Question: Is it possible to have nested columns in WPF DataGrid like on the following image?

Thanks for help.
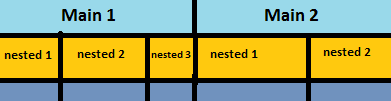
Answer: '''
<DataGrid ItemsSource="{Binding }" Name="dataGrid1" AutoGenerateColumns="False"
ColumnHeaderHeight="50" >
<DataGrid.Resources>
<Style x:Key="DataGridColumnHeader" TargetType="{x:Type DataGridColumnHeader}">
<Setter Property="VerticalContentAlignment" Value="Center" />
<Setter Property="Template">
<Setter.Value>
<ControlTemplate TargetType="{x:Type DataGridColumnHeader}">
<Grid>
<ContentPresenter SnapsToDevicePixels="{TemplateBinding SnapsToDevicePixels}"
VerticalAlignment="{TemplateBinding VerticalContentAlignment}"
HorizontalAlignment="{TemplateBinding HorizontalContentAlignment}" />
</Grid>
</ControlTemplate>
</Setter.Value>
</Setter>
</Style>
</DataGrid.Resources>
<DataGrid.Columns>
<DataGridTextColumn Header="Main1" Width="60"
HeaderStyle="{StaticResource DataGridColumnHeader}">
<DataGridTextColumn.HeaderTemplate>
<DataTemplate>
<StackPanel Orientation="Vertical">
<TextBlock Width="60"/>
<DataGridColumnHeader Content="Nested1" Width="60"/>
</StackPanel>
</DataTemplate>
</DataGridTextColumn.HeaderTemplate>
</DataGridTextColumn>
<DataGridTextColumn Header="Nested2" Width="60"
HeaderStyle="{StaticResource DataGridColumnHeader}">
<DataGridTextColumn.HeaderTemplate>
<DataTemplate>
<StackPanel Orientation="Vertical">
<TextBlock FontWeight="Bold" Text="Main1"/>
<DataGridColumnHeader Content="Nested2" Width="60" />
</StackPanel>
</DataTemplate>
</DataGridTextColumn.HeaderTemplate>
</DataGridTextColumn>
<DataGridTextColumn Width="60"
HeaderStyle="{StaticResource DataGridColumnHeader}">
<DataGridTextColumn.HeaderTemplate>
<DataTemplate>
<StackPanel Orientation="Vertical">
<TextBlock />
<DataGridColumnHeader Content="Nested3" Width="60"/>
</StackPanel>
</DataTemplate>
</DataGridTextColumn.HeaderTemplate>
</DataGridTextColumn>
</DataGrid.Columns>
</DataGrid>
'''